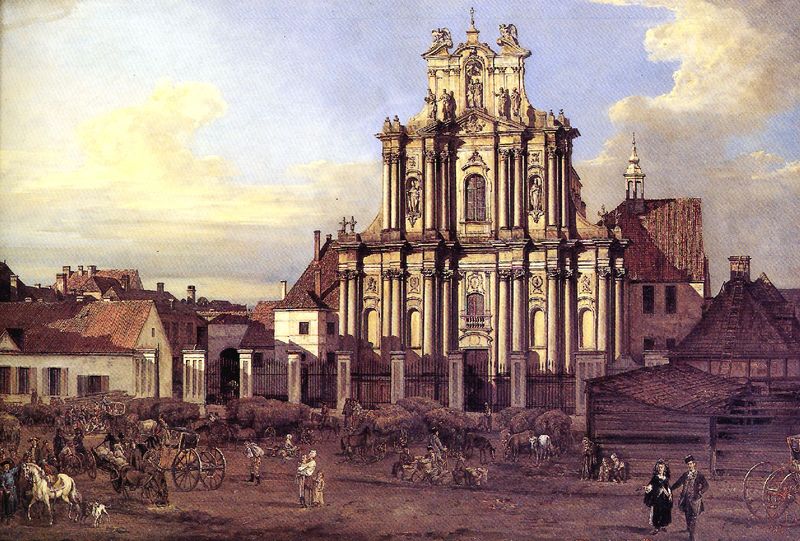
Titel: Die Visitantinnenkirche
Künstler: Canaletto
Standort: Warschau, Königsschloß (EU - PL)
Schlagwörter: blau, himmel, mann, wolken, frauen, menschen, stadt, frankreich, frau, männer, säule, säulen, gebäude, haus, schloss, wolke, zaun, leute, barock, häuser, gitter, kirche, kinder, pferd, pferde, sommer, dorf, dächer, kutsche, platz, pilaster, wagen, romantik, türmchen, himme, mensche, lichtstimmung, imposant, zeigel, dorfleben, 19. jahrhundert, 18. jahrhundert